Field crop: maize
Growth stage: 2
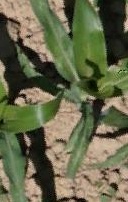
Species: maize